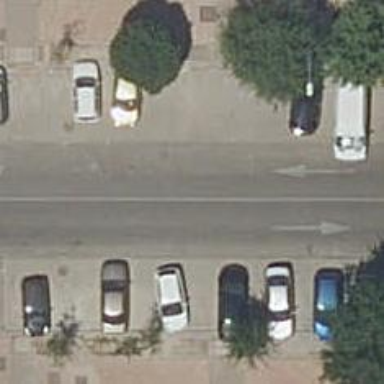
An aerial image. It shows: Pedestrian road.